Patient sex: M
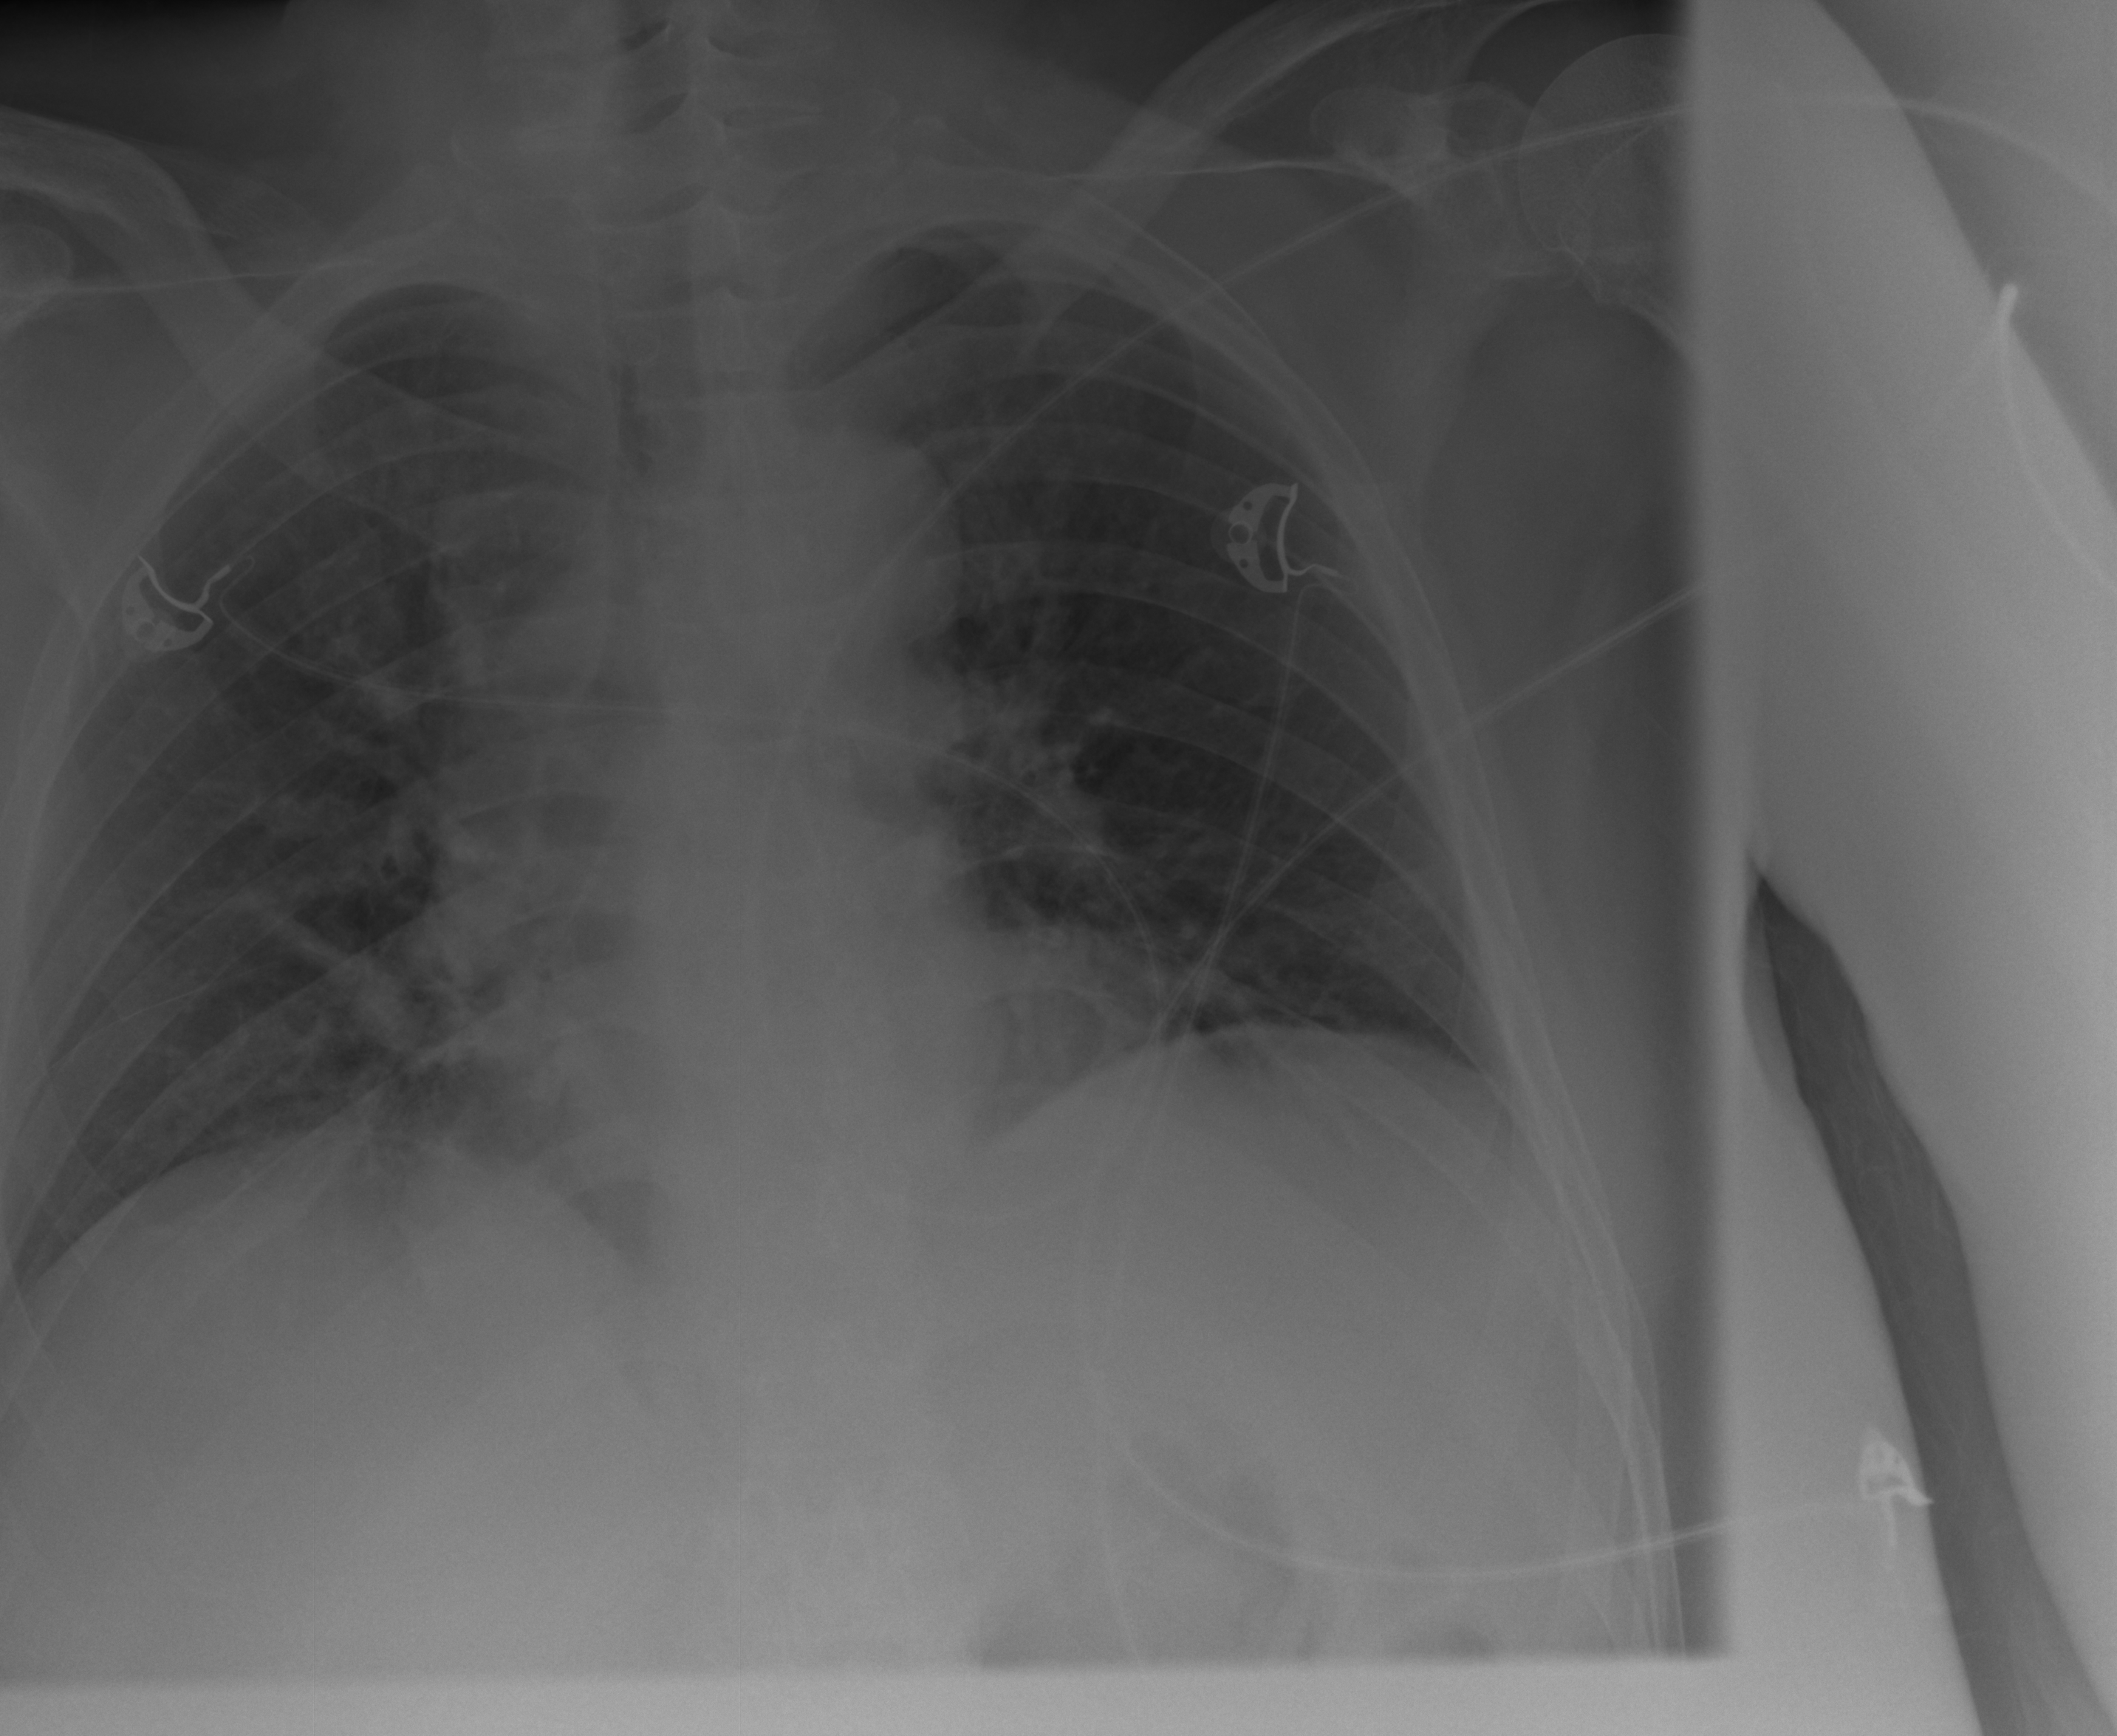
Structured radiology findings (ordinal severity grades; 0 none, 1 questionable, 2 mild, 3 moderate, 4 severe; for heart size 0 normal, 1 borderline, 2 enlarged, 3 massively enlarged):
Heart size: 0
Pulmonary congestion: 2
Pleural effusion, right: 0
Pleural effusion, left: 1
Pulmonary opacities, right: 2
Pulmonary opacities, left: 2
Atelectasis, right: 2
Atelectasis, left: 2